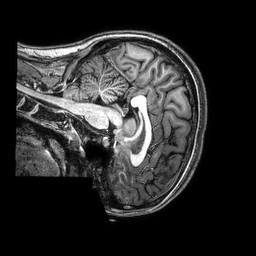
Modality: T1w
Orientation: sagittal
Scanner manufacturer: philips
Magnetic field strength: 3 T
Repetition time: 0.008 s
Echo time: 0.003565 s